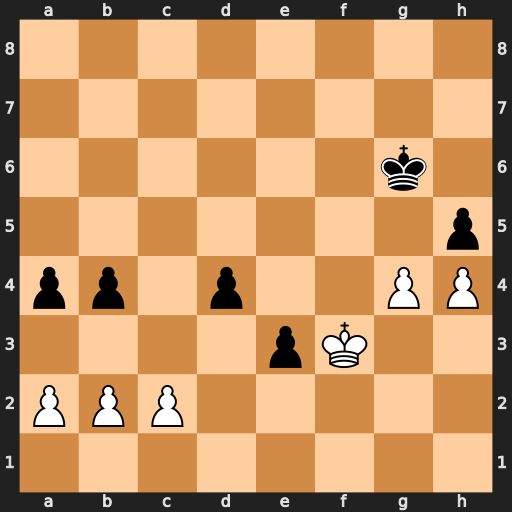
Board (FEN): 8/8/6k1/7p/pp1p2PP/4pK2/PPP5/8
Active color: w
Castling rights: -
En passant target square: -
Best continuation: g5 Kf5 a3 bxa3 bxa3